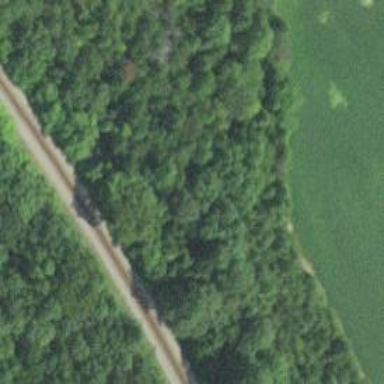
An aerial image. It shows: Railway track.